Field crop: tomato
Growth stage: 1
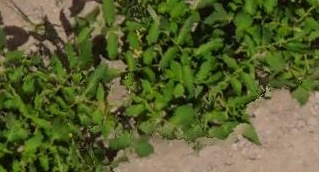
Species: tomato